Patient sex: M
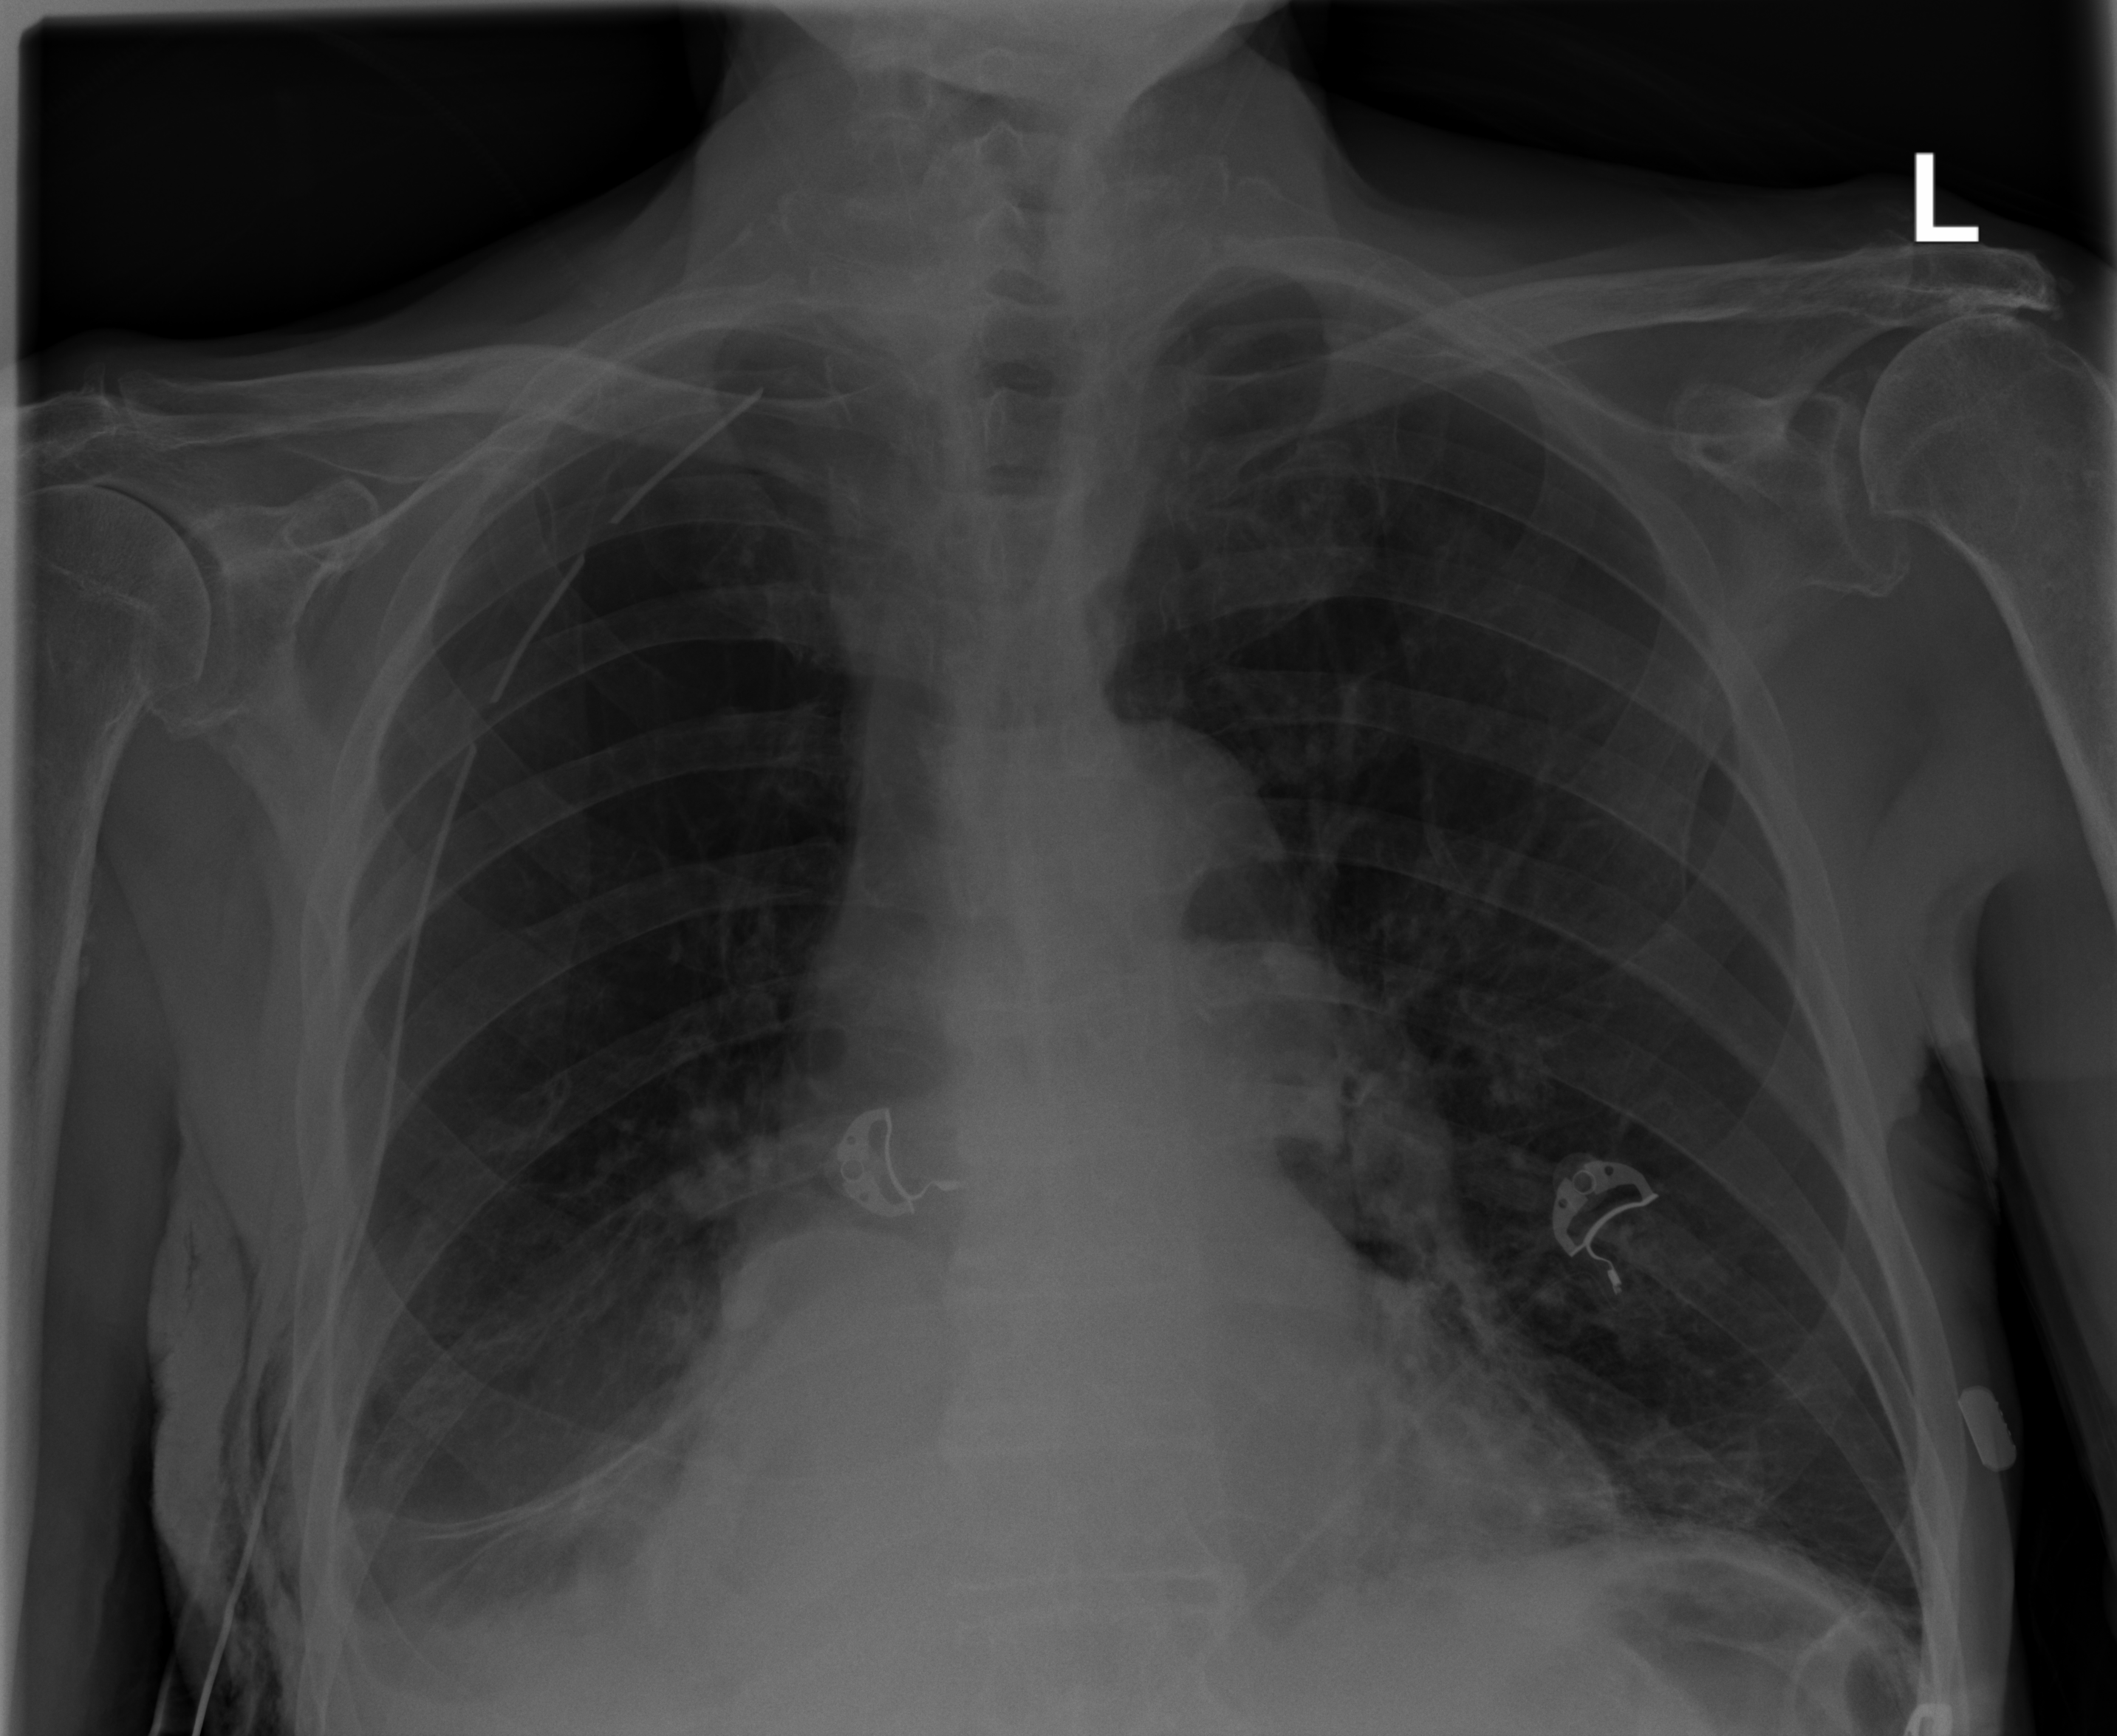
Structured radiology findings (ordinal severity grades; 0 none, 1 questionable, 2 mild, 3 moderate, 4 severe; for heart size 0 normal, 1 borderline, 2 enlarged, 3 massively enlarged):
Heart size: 0
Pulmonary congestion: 0
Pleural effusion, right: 2
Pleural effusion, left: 0
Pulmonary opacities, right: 0
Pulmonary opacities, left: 0
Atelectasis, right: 2
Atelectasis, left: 0